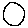
Label: circle